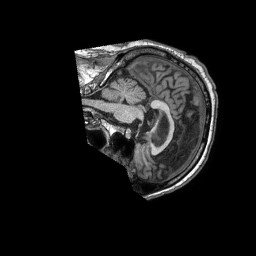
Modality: T1w
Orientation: sagittal
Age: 72
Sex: male
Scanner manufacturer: philips
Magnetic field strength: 1.5 T
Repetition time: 0.007062 s
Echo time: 0.003202 s